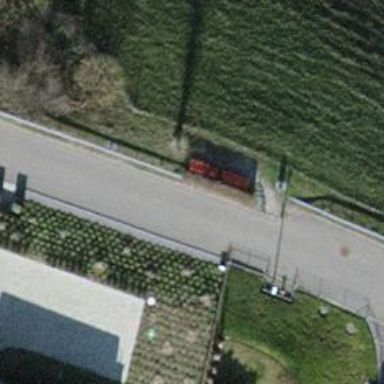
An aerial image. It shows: Hedge barrier.